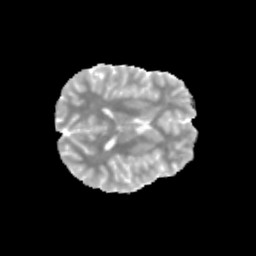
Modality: MD
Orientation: axial
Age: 13
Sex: male
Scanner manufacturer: siemens
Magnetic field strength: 3 T
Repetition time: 3.8 s
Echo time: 0.07 s